Question: I'm new to drools, and I can't access my DRL file inside a package. That is what I thought. My hierarchy of the rules of my project is like this

I tried to access the DRL file with this code:
'''
KnowledgeBuilder kbuilder = KnowledgeBuilderFactory.newKnowledgeBuilder();
kbuilder.add( ResourceFactory.newClassPathResource( "neu/als/KnowledgeLevel", getClass() ), ResourceType.DRL );
KnowledgeBuilderErrors errors = kbuilder.getErrors();
if( errors.size() > 0 )
{
for( KnowledgeBuilderError error : errors )
{
System.err.println( error );
}
throw new IllegalArgumentException( "Could not parse knowledge." );
}
KnowledgeBase kbase = KnowledgeBaseFactory.newKnowledgeBase();
kbase.addKnowledgePackages( kbuilder.getKnowledgePackages() );
return kbase;
'''
Which is resulting to an error:
'''
java.lang.RuntimeException: Unable to get LastModified for ClasspathResource
at org.drools.io.impl.ClassPathResource.getLastModified(ClassPathResource.java:204)
at org.drools.io.impl.ClassPathResource.getInputStream(ClassPathResource.java:141)
at org.drools.compiler.DrlParser.parse(DrlParser.java:145)
at org.drools.compiler.DrlParser.parse(DrlParser.java:139)
at org.drools.compiler.PackageBuilder.drlToPackageDescr(PackageBuilder.java:477)
at org.drools.compiler.PackageBuilder.addPackageFromDrl(PackageBuilder.java:466)
at org.drools.compiler.PackageBuilder.addKnowledgeResource(PackageBuilder.java:694)
at org.drools.builder.impl.KnowledgeBuilderImpl.add(KnowledgeBuilderImpl.java:51)
at org.drools.builder.impl.KnowledgeBuilderImpl.add(KnowledgeBuilderImpl.java:40)
at com.neu.als.thesis.units.InferenceEngine.readKnowledgeBase(InferenceEngine.java:52)
at com.neu.als.thesis.web.controllers.FLTController.evaluateFLT(FLTController.java:124)
at sun.reflect.NativeMethodAccessorImpl.invoke0(Native Method)
at sun.reflect.NativeMethodAccessorImpl.invoke(Unknown Source)
at sun.reflect.DelegatingMethodAccessorImpl.invoke(Unknown Source)
at java.lang.reflect.Method.invoke(Unknown Source)
at org.springframework.web.bind.annotation.support.HandlerMethodInvoker.invokeHandlerMethod(HandlerMethodInvoker.java:176)
at org.springframework.web.servlet.mvc.annotation.AnnotationMethodHandlerAdapter.invokeHandlerMethod(AnnotationMethodHandlerAdapter.java:444)
at org.springframework.web.servlet.mvc.annotation.AnnotationMethodHandlerAdapter.handle(AnnotationMethodHandlerAdapter.java:432)
at org.springframework.web.servlet.DispatcherServlet.doDispatch(DispatcherServlet.java:925)
at org.springframework.web.servlet.DispatcherServlet.doService(DispatcherServlet.java:856)
at org.springframework.web.servlet.FrameworkServlet.processRequest(FrameworkServlet.java:946)
at org.springframework.web.servlet.FrameworkServlet.doPost(FrameworkServlet.java:848)
at javax.servlet.http.HttpServlet.service(HttpServlet.java:647)
at org.springframework.web.servlet.FrameworkServlet.service(FrameworkServlet.java:822)
at javax.servlet.http.HttpServlet.service(HttpServlet.java:728)
at org.apache.catalina.core.ApplicationFilterChain.internalDoFilter(ApplicationFilterChain.java:305)
at org.apache.catalina.core.ApplicationFilterChain.doFilter(ApplicationFilterChain.java:210)
at org.apache.catalina.core.StandardWrapperValve.invoke(StandardWrapperValve.java:222)
at org.apache.catalina.core.StandardContextValve.invoke(StandardContextValve.java:123)
at org.apache.catalina.authenticator.AuthenticatorBase.invoke(AuthenticatorBase.java:502)
at org.apache.catalina.core.StandardHostValve.invoke(StandardHostValve.java:171)
at org.apache.catalina.valves.ErrorReportValve.invoke(ErrorReportValve.java:99)
at org.apache.catalina.valves.AccessLogValve.invoke(AccessLogValve.java:953)
at org.apache.catalina.core.StandardEngineValve.invoke(StandardEngineValve.java:118)
at org.apache.catalina.connector.CoyoteAdapter.service(CoyoteAdapter.java:408)
at org.apache.coyote.http11.AbstractHttp11Processor.process(AbstractHttp11Processor.java:1023)
at org.apache.coyote.AbstractProtocol$AbstractConnectionHandler.process(AbstractProtocol.java:589)
at org.apache.tomcat.util.net.JIoEndpoint$SocketProcessor.run(JIoEndpoint.java:312)
at java.util.concurrent.ThreadPoolExecutor.runWorker(Unknown Source)
at java.util.concurrent.ThreadPoolExecutor$Worker.run(Unknown Source)
at java.lang.Thread.run(Unknown Source)
Caused by: java.io.FileNotFoundException: 'neu/als/KnowledgeLevel.drl' cannot be opened because it does not exist
at org.drools.io.impl.ClassPathResource.getURL(ClassPathResource.java:165)
at org.drools.io.impl.ClassPathResource.getLastModified(ClassPathResource.java:177)
... 40 more
'''
What am I doing wrong?
Here is my web.xml
'''
<servlet>
<servlet-name>ThesisProject</servlet-name>
<servlet-class>
org.springframework.web.servlet.DispatcherServlet
</servlet-class>
<load-on-startup>1</load-on-startup>
</servlet>
<servlet-mapping>
<servlet-name>ThesisProject</servlet-name>
<url-pattern>*.do</url-pattern>
</servlet-mapping>
<context-param>
<param-name>contextConfigLocation</param-name>
<param-value>/WEB-INF/ThesisProject-servlet.xml</param-value>
</context-param>
<listener>
<listener-class>
org.springframework.web.context.ContextLoaderListener
</listener-class>
</listener>
'''
and my bean config
'''
<beans xmlns="http://www.springframework.org/schema/beans"
xmlns:context="http://www.springframework.org/schema/context"
xmlns:xsi="http://www.w3.org/2001/XMLSchema-instance"
xsi:schemaLocation="
http://www.springframework.org/schema/beans
http://www.springframework.org/schema/beans/spring-beans-3.0.xsd
http://www.springframework.org/schema/context
http://www.springframework.org/schema/context/spring-context-3.0.xsd">
<context:component-scan base-package="com.neu.als.thesis.web.controllers" />
<bean class="org.springframework.web.servlet.view.InternalResourceViewResolver">
<property name="prefix" value="/WEB-INF/" />
<property name="suffix" value=".jsp" />
</bean>
</beans>
'''
Added some configuration
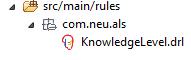
Answer: Your knowledge base is being built using "neu/als/KnowledgeLevel" as the classpath, whereas according to your directory structure, the correct path would be "com/neu/als/KnowledgeLevel".
I wouldn't expect src/main/rules to be on the project classpath, which could also impact this.
I usually keep my rules under src/main/resources so that Maven builds them into the classpath.